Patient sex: M
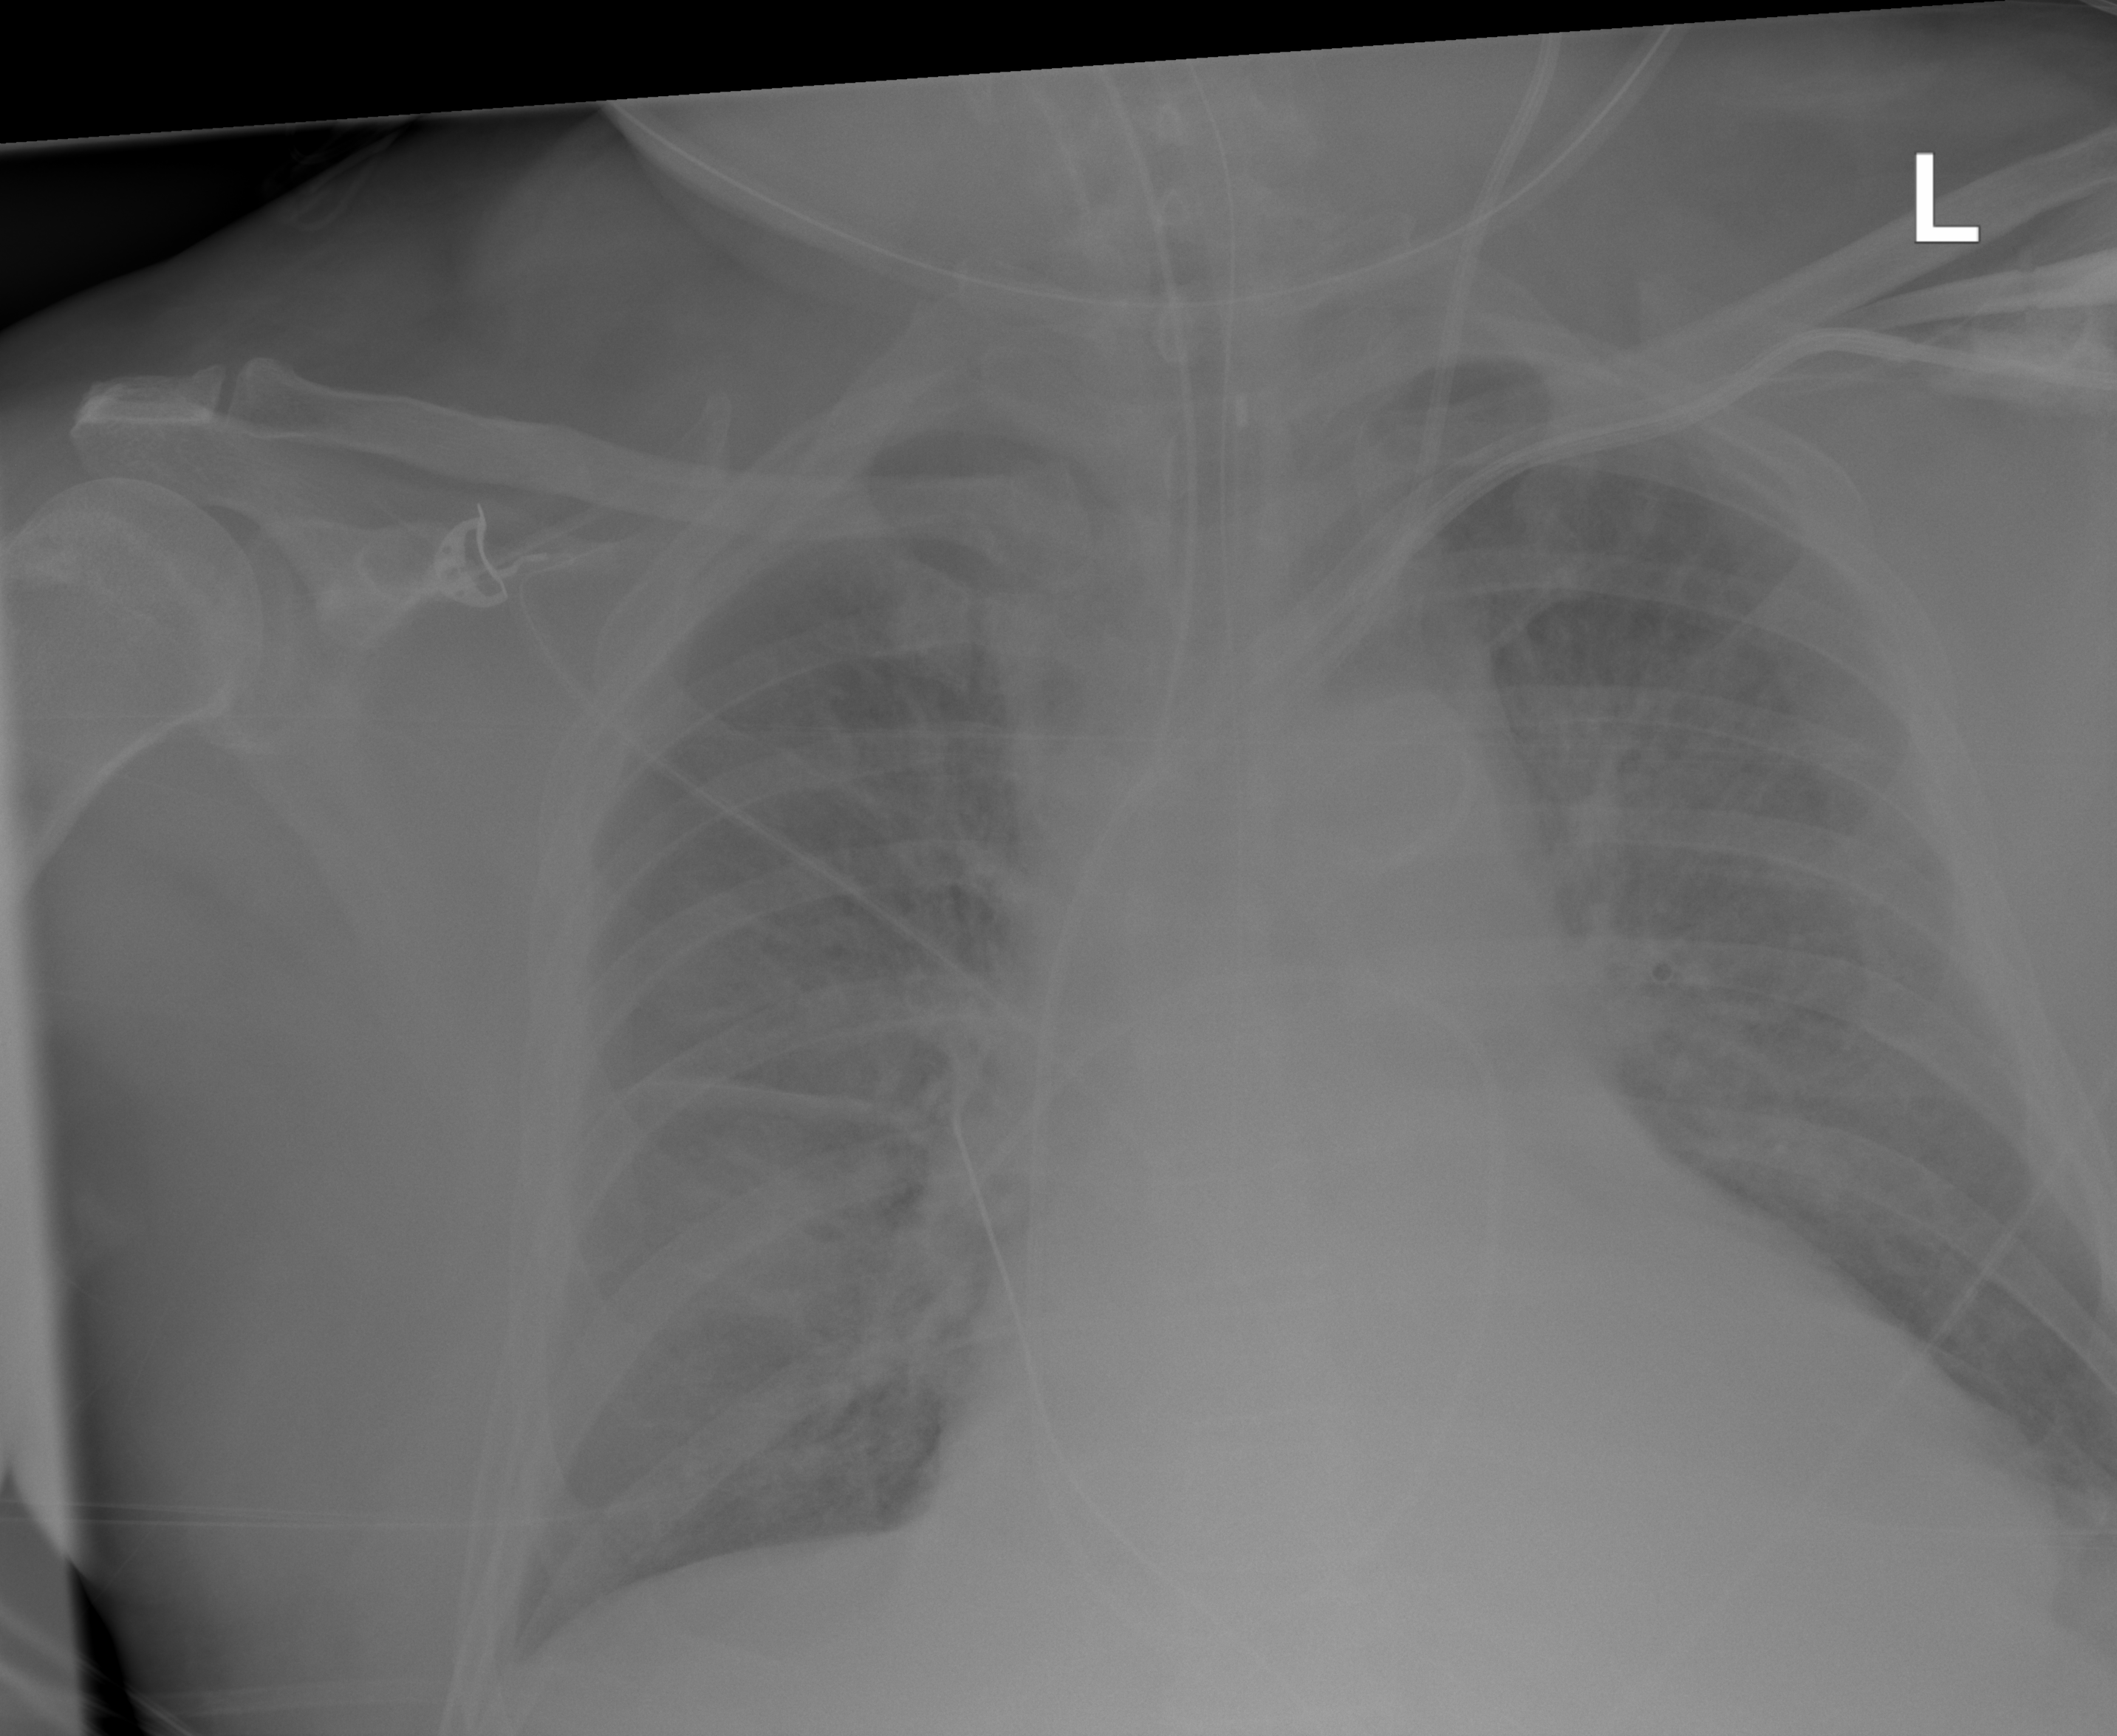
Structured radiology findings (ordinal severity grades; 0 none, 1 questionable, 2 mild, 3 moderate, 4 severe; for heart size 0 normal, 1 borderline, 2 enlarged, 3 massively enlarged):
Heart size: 2
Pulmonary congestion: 3
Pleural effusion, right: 0
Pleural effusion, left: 0
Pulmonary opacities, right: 2
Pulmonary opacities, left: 2
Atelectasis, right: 2
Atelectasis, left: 2